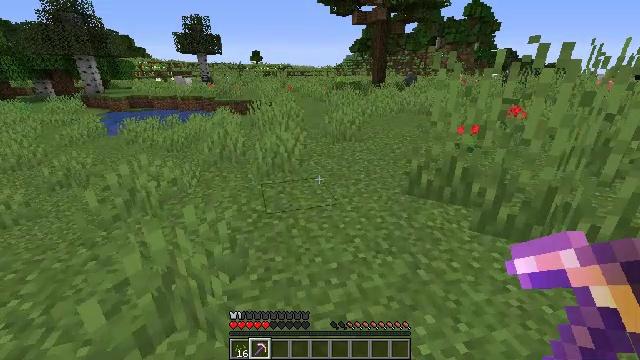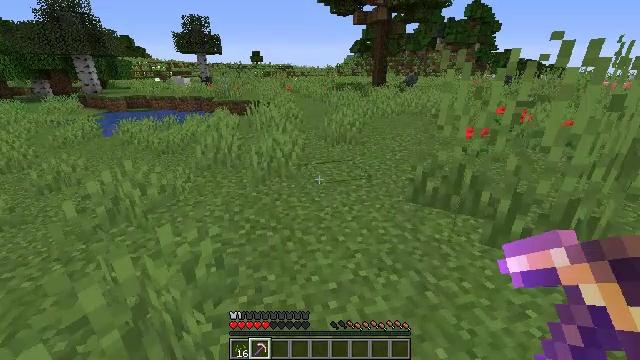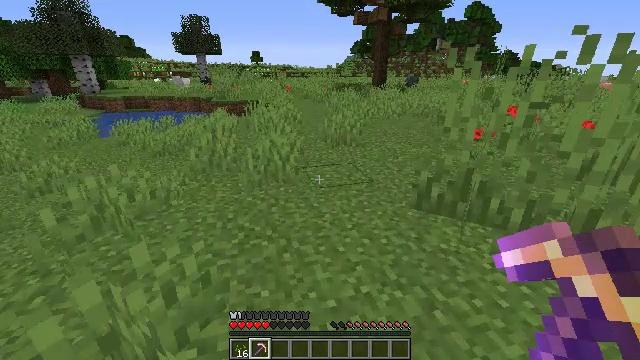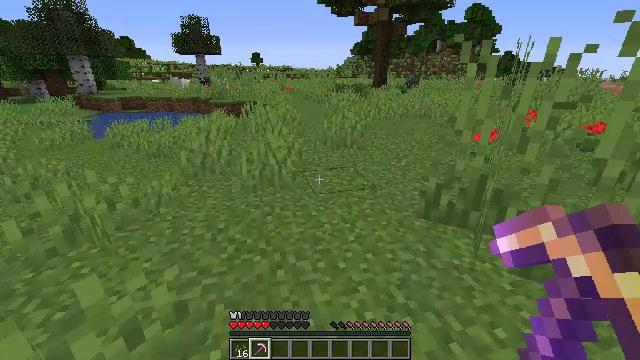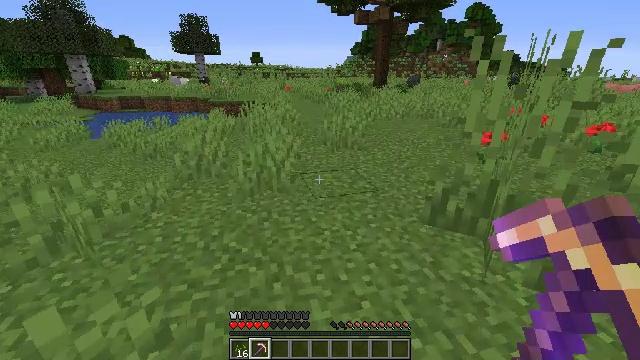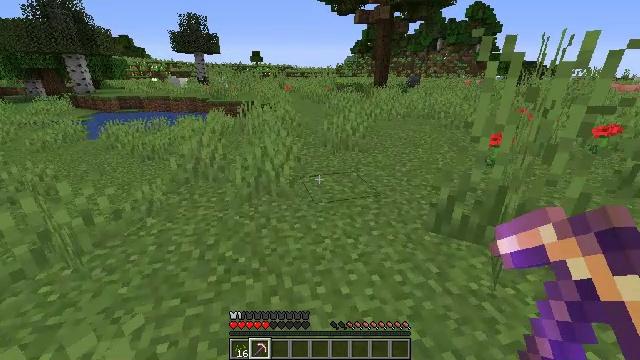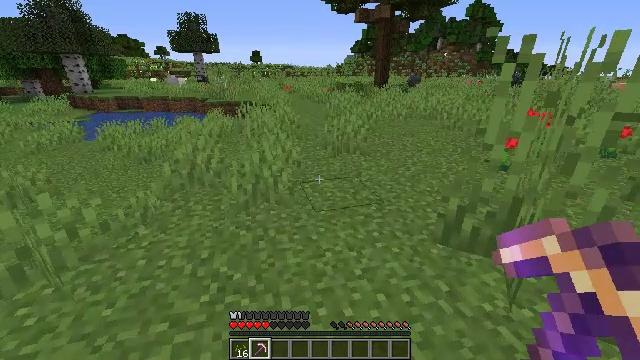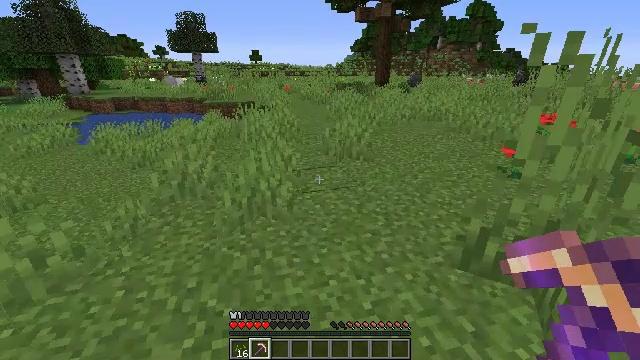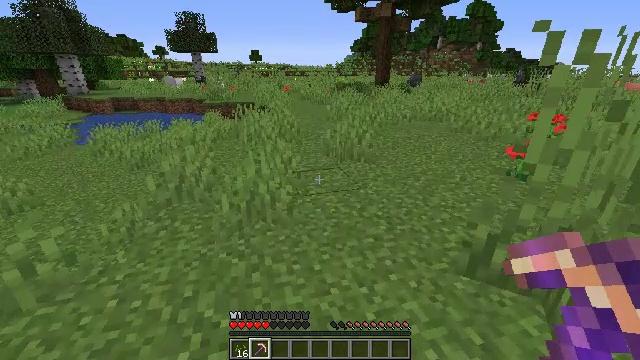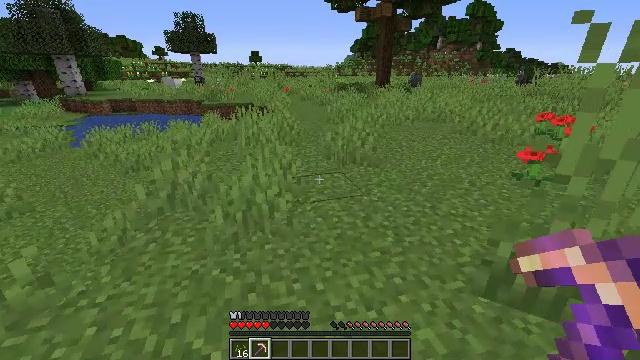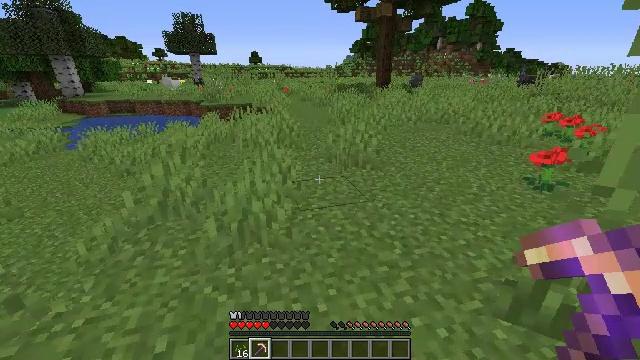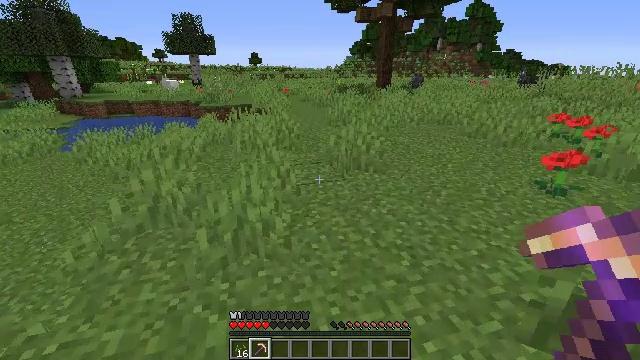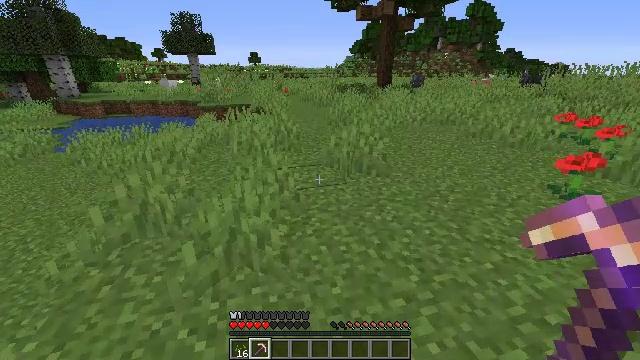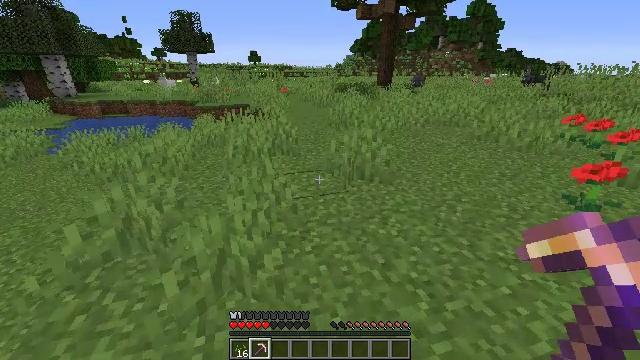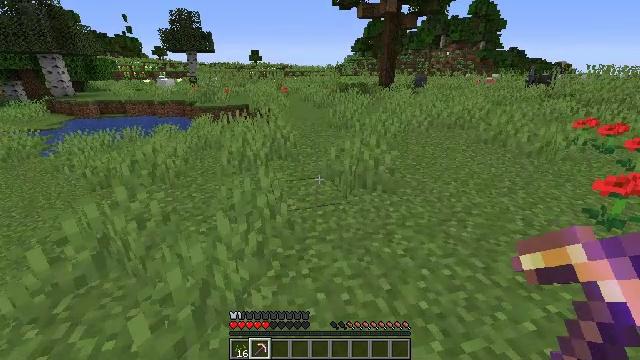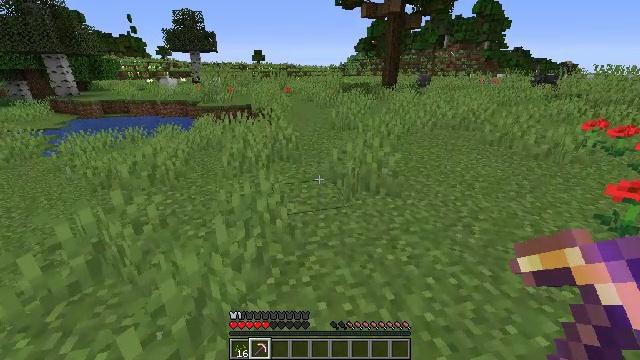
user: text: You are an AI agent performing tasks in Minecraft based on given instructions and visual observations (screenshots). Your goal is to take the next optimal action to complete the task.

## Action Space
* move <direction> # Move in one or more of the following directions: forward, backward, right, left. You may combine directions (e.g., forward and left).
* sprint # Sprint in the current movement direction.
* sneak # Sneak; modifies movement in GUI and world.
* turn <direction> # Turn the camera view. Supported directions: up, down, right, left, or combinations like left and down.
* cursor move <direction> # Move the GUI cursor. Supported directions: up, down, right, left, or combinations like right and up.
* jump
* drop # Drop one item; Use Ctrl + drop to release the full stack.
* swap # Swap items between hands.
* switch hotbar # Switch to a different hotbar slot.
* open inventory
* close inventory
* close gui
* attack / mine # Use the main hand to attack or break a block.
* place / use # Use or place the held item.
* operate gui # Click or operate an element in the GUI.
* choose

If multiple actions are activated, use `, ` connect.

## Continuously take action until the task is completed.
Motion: motion action
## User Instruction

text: Collect the grass block using a shovel.
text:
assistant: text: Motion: move forward
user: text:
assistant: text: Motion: move forward
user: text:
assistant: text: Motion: move forward
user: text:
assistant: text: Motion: move forward
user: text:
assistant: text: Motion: move forward
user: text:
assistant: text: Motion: move forward
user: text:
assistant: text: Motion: move forward
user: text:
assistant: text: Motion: move forward
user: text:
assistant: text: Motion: move forward
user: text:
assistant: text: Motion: move forward
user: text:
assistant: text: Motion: move forward
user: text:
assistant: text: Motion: move forward
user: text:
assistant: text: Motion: move forward
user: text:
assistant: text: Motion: move forward
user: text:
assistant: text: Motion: move forward
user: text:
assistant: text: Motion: move forward
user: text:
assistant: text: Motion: move forward, turn left
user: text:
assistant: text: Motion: move forward, turn left
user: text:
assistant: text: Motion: move forward
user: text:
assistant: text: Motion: move forward
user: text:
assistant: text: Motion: move forward
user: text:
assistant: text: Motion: move forward
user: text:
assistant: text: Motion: move forward
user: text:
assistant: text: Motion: move forward
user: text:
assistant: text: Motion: move forward
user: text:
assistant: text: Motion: move forward
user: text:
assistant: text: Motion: move forward
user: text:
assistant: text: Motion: move forward
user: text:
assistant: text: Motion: move forward
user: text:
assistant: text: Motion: move forward